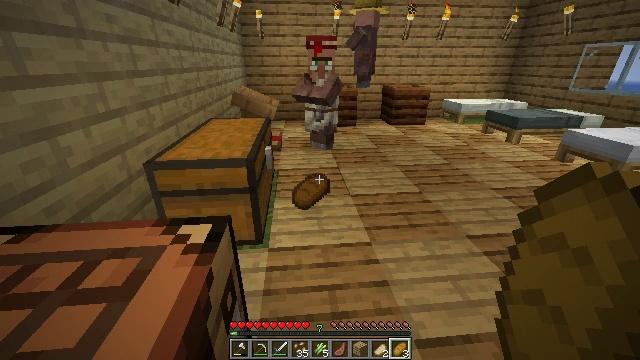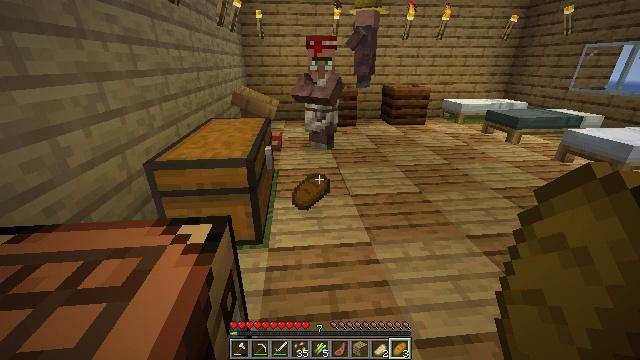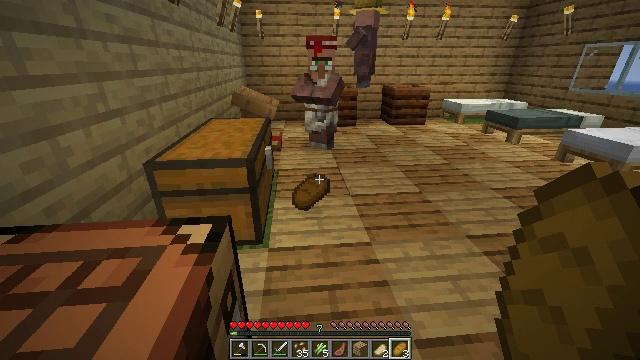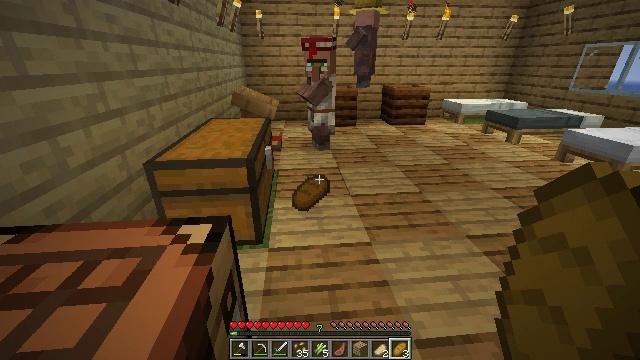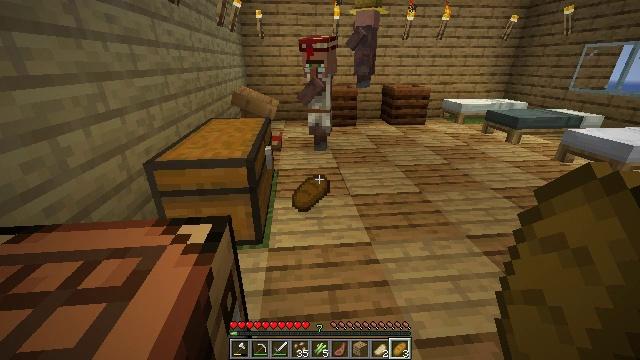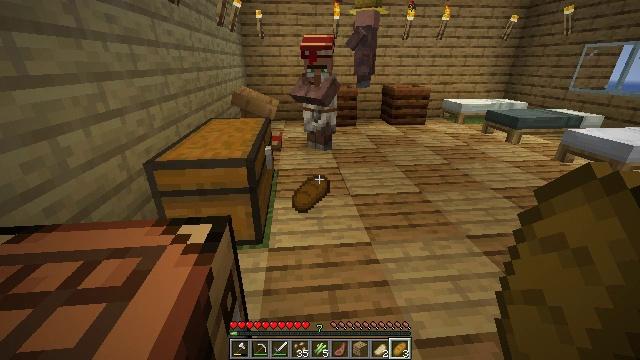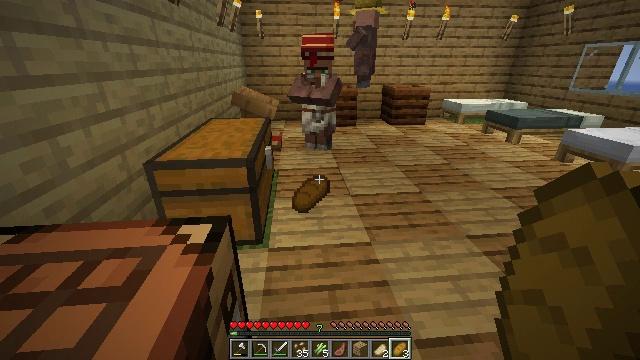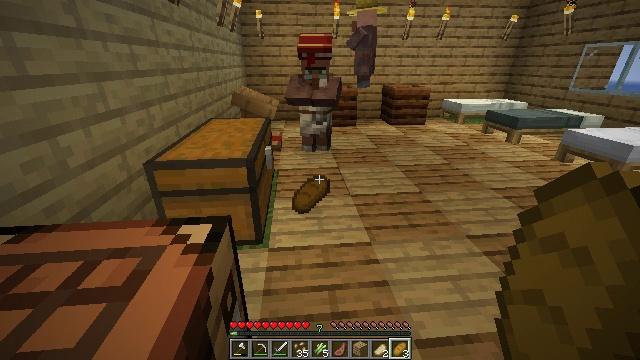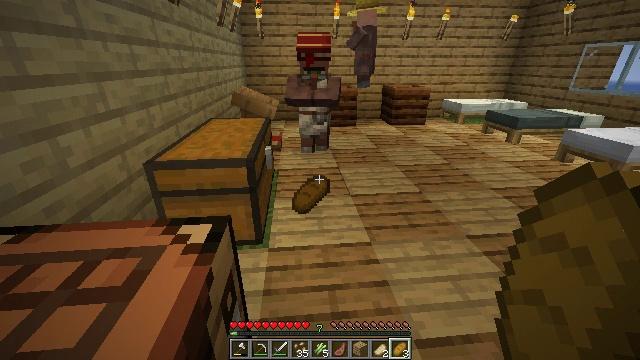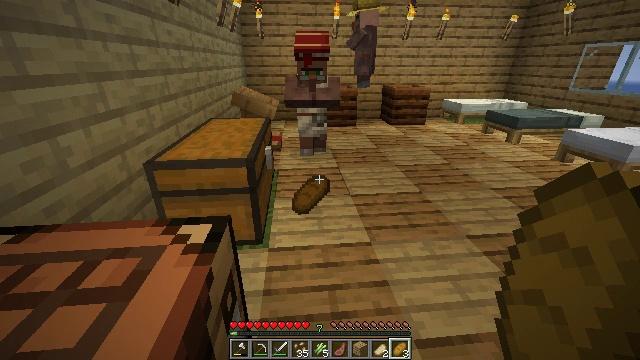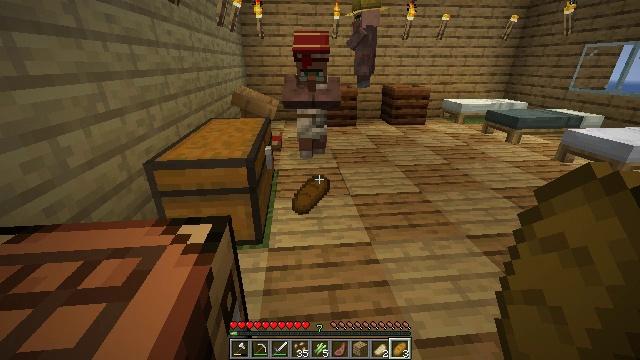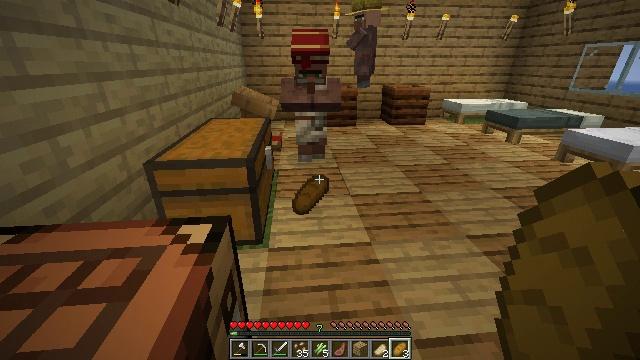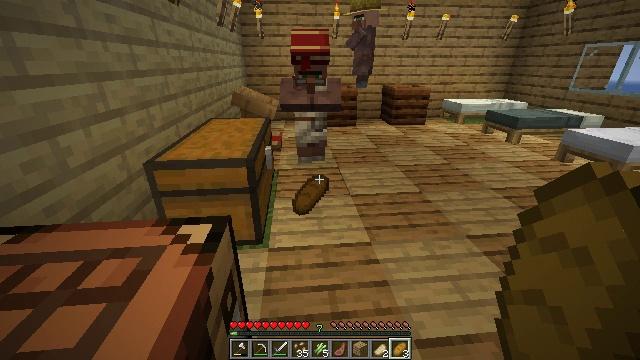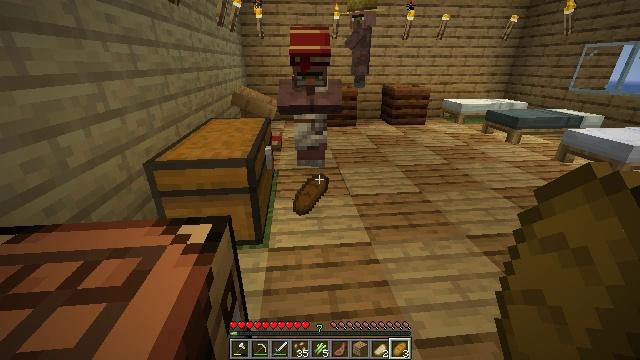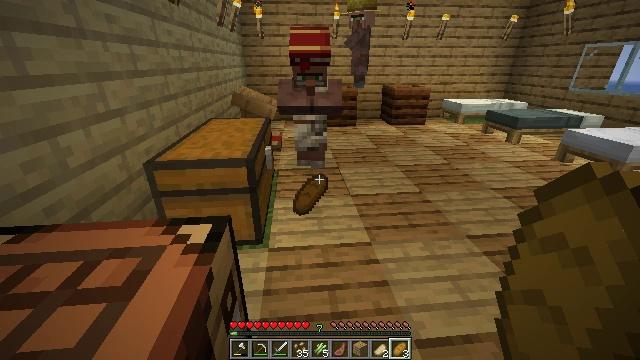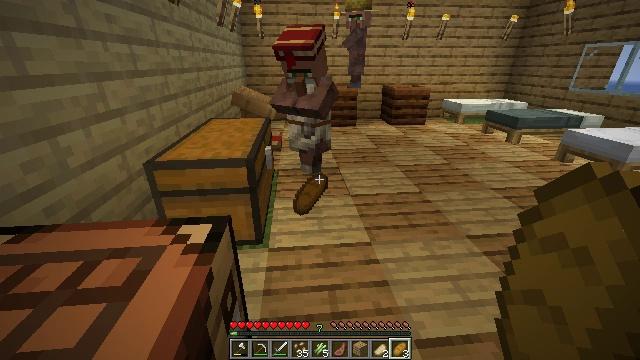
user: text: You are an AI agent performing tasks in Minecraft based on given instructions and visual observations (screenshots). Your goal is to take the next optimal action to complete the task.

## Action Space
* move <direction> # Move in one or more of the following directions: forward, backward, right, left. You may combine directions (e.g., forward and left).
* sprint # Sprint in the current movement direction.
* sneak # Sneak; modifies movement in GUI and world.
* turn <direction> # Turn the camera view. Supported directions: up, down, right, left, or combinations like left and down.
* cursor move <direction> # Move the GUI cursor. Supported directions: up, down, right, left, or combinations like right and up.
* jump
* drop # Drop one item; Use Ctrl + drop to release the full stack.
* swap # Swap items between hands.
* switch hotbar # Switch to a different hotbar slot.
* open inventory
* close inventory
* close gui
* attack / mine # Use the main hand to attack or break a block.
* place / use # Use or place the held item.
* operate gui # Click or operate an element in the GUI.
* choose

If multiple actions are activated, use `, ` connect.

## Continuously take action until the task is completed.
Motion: motion action
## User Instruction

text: Drop a bread.
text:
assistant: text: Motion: no_op
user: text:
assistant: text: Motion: no_op
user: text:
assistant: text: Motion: no_op
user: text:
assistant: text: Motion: no_op
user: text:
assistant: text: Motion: no_op
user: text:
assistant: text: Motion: no_op
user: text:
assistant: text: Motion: no_op
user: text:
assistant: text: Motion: no_op
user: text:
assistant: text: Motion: no_op
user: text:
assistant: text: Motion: no_op
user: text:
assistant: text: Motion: no_op
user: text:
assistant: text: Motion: no_op
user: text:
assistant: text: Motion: no_op
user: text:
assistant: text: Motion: no_op
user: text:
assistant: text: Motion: no_op
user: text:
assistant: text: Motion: no_op
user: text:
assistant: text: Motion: no_op
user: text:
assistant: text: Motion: no_op
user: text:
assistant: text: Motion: no_op
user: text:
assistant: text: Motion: turn right
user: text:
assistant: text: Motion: turn right
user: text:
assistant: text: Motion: turn right
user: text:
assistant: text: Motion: no_op
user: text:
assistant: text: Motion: no_op
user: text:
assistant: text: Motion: no_op
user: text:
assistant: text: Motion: no_op
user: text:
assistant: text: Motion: no_op
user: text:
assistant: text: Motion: no_op
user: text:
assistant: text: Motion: no_op
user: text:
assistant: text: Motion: no_op